Question: CSS is defaulting to input[type="text"] style. How can I make the .wideTextBox take precedence?
'''
@Html.TextBoxFor(model => model.ConsumerBatchInVM.OptInSmsMessage, new { @class = "wideTextBox" })
.wideTextBox
{
width: 400px;
}
input[type="text"]
{
width: 300px;
border: 1px solid #CCC;
}
'''

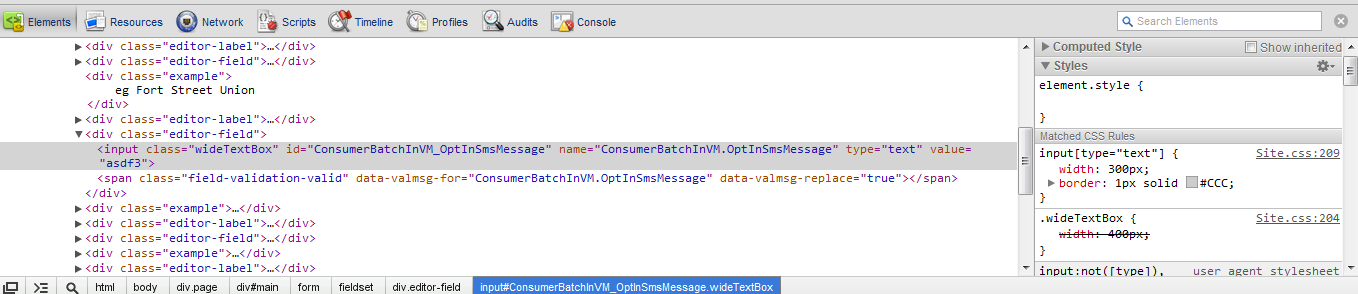
Answer: You could do:
'''
input[type="text"] {
..
}
input.wideTextBox {
..
}
'''
That is, swap the order and change '.wideTextBox' to 'input.wideTextBox'.
Swapping the order alone won't work, and neither will 'input.wideTextBox' alone.
---
More information on CSS specificity: <URL>
A specificity calculator: <URL>